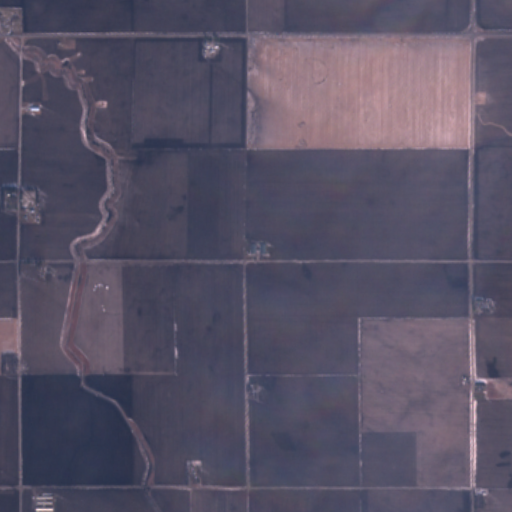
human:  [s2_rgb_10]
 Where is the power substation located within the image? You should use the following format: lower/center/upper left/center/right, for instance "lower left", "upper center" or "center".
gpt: The power substation is located in the upper center of the image.
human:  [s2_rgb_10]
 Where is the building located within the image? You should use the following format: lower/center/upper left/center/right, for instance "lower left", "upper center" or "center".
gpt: There is no building in the image.